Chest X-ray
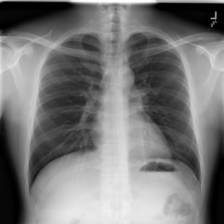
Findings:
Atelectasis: negative
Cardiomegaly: negative
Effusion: negative
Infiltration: negative
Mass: negative
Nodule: negative
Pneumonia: negative
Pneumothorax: negative
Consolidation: negative
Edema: negative
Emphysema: negative
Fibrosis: negative
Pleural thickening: negative
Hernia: negative